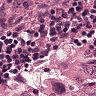
Metastatic tissue present: yes